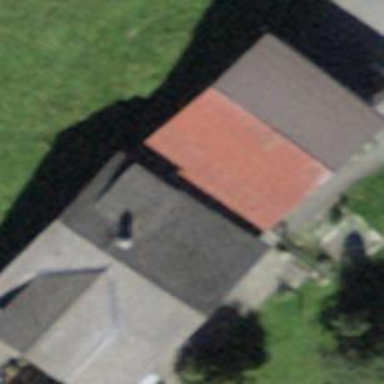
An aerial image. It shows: Rural barn.